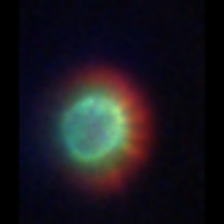
Taxon: NanoPlankton
Group: Other